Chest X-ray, PA view. Patient: 22 years old, sex M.
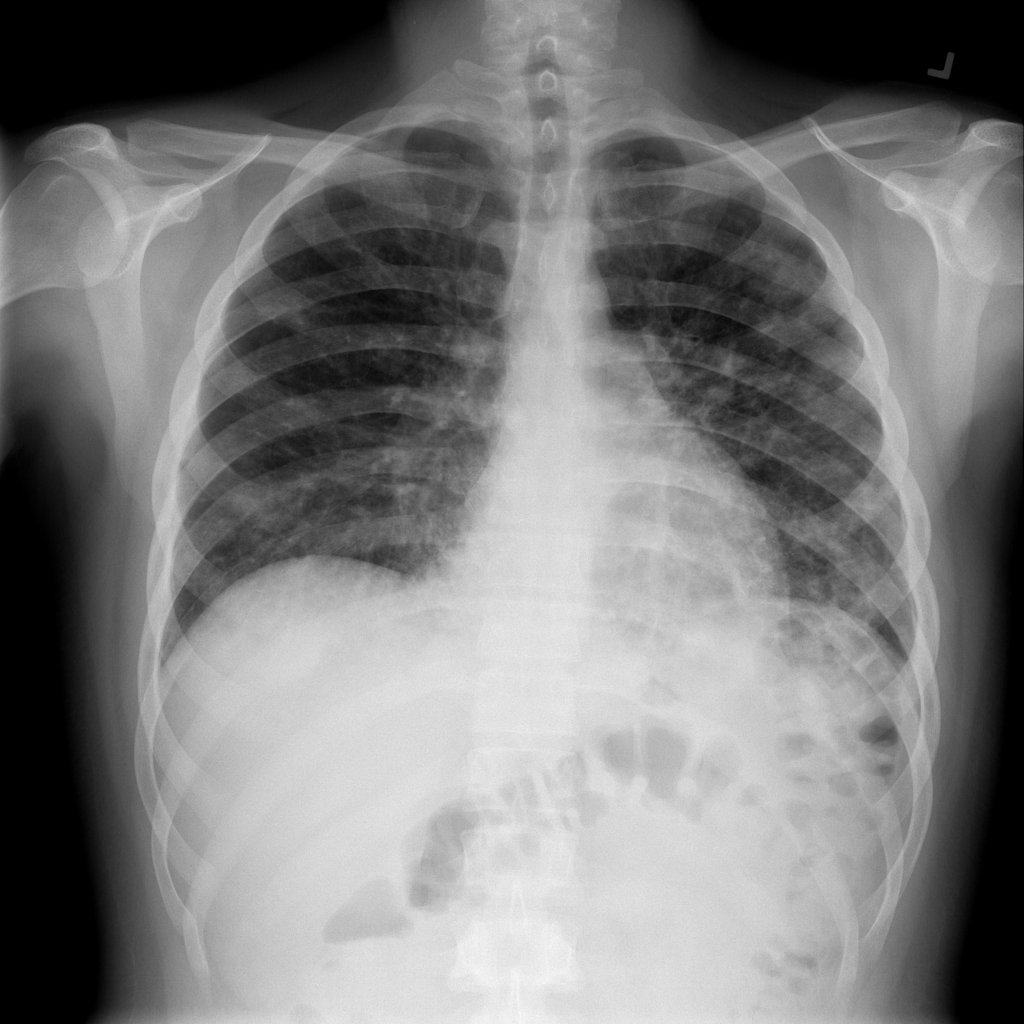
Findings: Edema